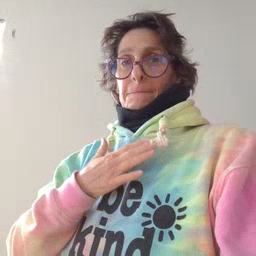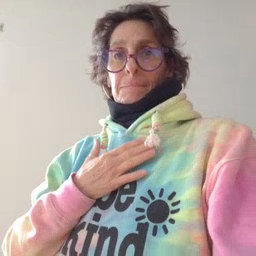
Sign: minemy